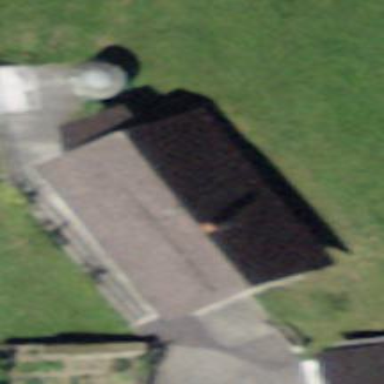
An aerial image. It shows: Farm building.